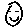
Label: smiley face